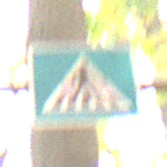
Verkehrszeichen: FussgaengerueberwegLinks
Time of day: MorningAfternoon
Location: Outdoor (Nature)
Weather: Overcast
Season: Autumn
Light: Natural